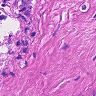
Metastatic tissue present: no